Question: I am attempting to access a web-service that is under development and execute a POST request via Python script. I have tested the url and parameters with Postman, and it works correctly.
'''
import requests
import json
import jsonpickle
f = open('C:\Users\Administrator\Desktop\myla311.json', 'r')
data = jsonpickle.encode(f)
url = "url"
headers = {'Content-type': 'raw', 'Accept': '/'}
response = requests.post(url, json=data, headers=headers)
f.close()
print response.text
print response
'''
'''
C:\Python27\ArcGIS10.2\python.exe C:/Python27/ArcGIS10.2/websocket-client-0.23.0/websocket-client-0.23.0/examples/MYLAJSONtesting.py
com.fasterxml.jackson.databind.JsonMappingException: Can not instantiate value of type [simple type, class com.kahuna.request.wrapper.ServiceRequestWrapper] from String value ('null'); no single-String constructor/factory method
at [Source: org.apache.camel.converter.stream.InputStreamCache@264330f4; line: 1, column: 1]
at com.fasterxml.jackson.databind.JsonMappingException.from(JsonMappingException.java:164)
at com.fasterxml.jackson.databind.DeserializationContext.mappingException(DeserializationContext.java:757)
at com.fasterxml.jackson.databind.deser.ValueInstantiator._createFromStringFallbacks(ValueInstantiator.java:277)
at com.fasterxml.jackson.databind.deser.std.StdValueInstantiator.createFromString(StdValueInstantiator.java:289)
at com.fasterxml.jackson.databind.deser.BeanDeserializerBase.deserializeFromString(BeanDeserializerBase.java:1137)
at com.fasterxml.jackson.databind.deser.BeanDeserializer._deserializeOther(BeanDeserializer.java:139)
at com.fasterxml.jackson.databind.deser.BeanDeserializer.deserialize(BeanDeserializer.java:126)
at com.fasterxml.jackson.databind.ObjectMapper._readMapAndClose(ObjectMapper.java:3051)
at com.fasterxml.jackson.databind.ObjectMapper.readValue(ObjectMapper.java:2192)
at org.apache.camel.component.jackson.JacksonDataFormat.unmarshal(JacksonDataFormat.java:128)
at org.apache.camel.processor.UnmarshalProcessor.process(UnmarshalProcessor.java:67)
at org.apache.camel.management.InstrumentationProcessor.process(InstrumentationProcessor.java:72)
at org.apache.camel.processor.interceptor.TraceInterceptor.process(TraceInterceptor.java:163)
at org.apache.camel.processor.CamelInternalProcessor.process(CamelInternalProcessor.java:191)
at org.apache.camel.processor.Pipeline.process(Pipeline.java:118)
at org.apache.camel.processor.Pipeline.process(Pipeline.java:80)
at org.apache.camel.processor.TryProcessor.process(TryProcessor.java:111)
at org.apache.camel.processor.TryProcessor.process(TryProcessor.java:82)
at org.apache.camel.management.InstrumentationProcessor.process(InstrumentationProcessor.java:72)
at org.apache.camel.processor.interceptor.TraceInterceptor.process(TraceInterceptor.java:163)
at org.apache.camel.processor.CamelInternalProcessor.process(CamelInternalProcessor.java:191)
at org.apache.camel.processor.Pipeline.process(Pipeline.java:118)
at org.apache.camel.processor.Pipeline.process(Pipeline.java:80)
at org.apache.camel.processor.CamelInternalProcessor.process(CamelInternalProcessor.java:191)
at org.apache.camel.util.AsyncProcessorHelper.process(AsyncProcessorHelper.java:105)
at org.apache.camel.processor.DelegateAsyncProcessor.process(DelegateAsyncProcessor.java:87)
at org.apache.camel.component.restlet.RestletConsumer$1.handle(RestletConsumer.java:55)
at org.apache.camel.component.restlet.MethodBasedRouter.handle(MethodBasedRouter.java:54)
at org.restlet.routing.Filter.doHandle(Filter.java:159)
at org.restlet.routing.Filter.handle(Filter.java:206)
at org.restlet.routing.Router.doHandle(Router.java:431)
at org.restlet.routing.Router.handle(Router.java:648)
at org.restlet.routing.Filter.doHandle(Filter.java:159)
at org.restlet.routing.Filter.handle(Filter.java:206)
at org.restlet.routing.Router.doHandle(Router.java:431)
at org.restlet.routing.Router.handle(Router.java:648)
at org.restlet.routing.Filter.doHandle(Filter.java:159)
at org.restlet.engine.application.StatusFilter.doHandle(StatusFilter.java:155)
at org.restlet.routing.Filter.handle(Filter.java:206)
at org.restlet.routing.Filter.doHandle(Filter.java:159)
at org.restlet.routing.Filter.handle(Filter.java:206)
at org.restlet.engine.CompositeHelper.handle(CompositeHelper.java:211)
at org.restlet.Component.handle(Component.java:406)
at org.restlet.Server.handle(Server.java:516)
at org.restlet.engine.connector.ServerHelper.handle(ServerHelper.java:72)
at org.restlet.engine.adapter.HttpServerHelper.handle(HttpServerHelper.java:152)
at org.restlet.ext.servlet.ServerServlet.service(ServerServlet.java:1118)
at javax.servlet.http.HttpServlet.service(HttpServlet.java:820)
at weblogic.servlet.internal.StubSecurityHelper$ServletServiceAction.run(StubSecurityHelper.java:227)
at weblogic.servlet.internal.StubSecurityHelper.invokeServlet(StubSecurityHelper.java:125)
at weblogic.servlet.internal.ServletStubImpl.execute(ServletStubImpl.java:301)
at weblogic.servlet.internal.TailFilter.doFilter(TailFilter.java:26)
at weblogic.servlet.internal.FilterChainImpl.doFilter(FilterChainImpl.java:60)
at oracle.security.jps.ee.http.JpsAbsFilter$1.run(JpsAbsFilter.java:119)
at oracle.security.jps.util.JpsSubject.doAsPrivileged(JpsSubject.java:324)
at oracle.security.jps.ee.util.JpsPlatformUtil.runJaasMode(JpsPlatformUtil.java:460)
at oracle.security.jps.ee.http.JpsAbsFilter.runJaasMode(JpsAbsFilter.java:103)
at oracle.security.jps.ee.http.JpsAbsFilter.doFilter(JpsAbsFilter.java:171)
at oracle.security.jps.ee.http.JpsFilter.doFilter(JpsFilter.java:71)
at weblogic.servlet.internal.FilterChainImpl.doFilter(FilterChainImpl.java:60)
at oracle.security.wls.filter.SSOSessionSynchronizationFilter.doFilter(SSOSessionSynchronizationFilter.java:292)
at weblogic.servlet.internal.FilterChainImpl.doFilter(FilterChainImpl.java:60)
at oracle.dms.servlet.DMSServletFilter.doFilter(DMSServletFilter.java:163)
at weblogic.servlet.internal.FilterChainImpl.doFilter(FilterChainImpl.java:60)
at weblogic.servlet.internal.WebAppServletContext$ServletInvocationAction.wrapRun(WebAppServletContext.java:3748)
at weblogic.servlet.internal.WebAppServletContext$ServletInvocationAction.run(WebAppServletContext.java:3714)
at weblogic.security.acl.internal.AuthenticatedSubject.doAs(AuthenticatedSubject.java:321)
at weblogic.security.service.SecurityManager.runAs(SecurityManager.java:120)
at weblogic.servlet.internal.WebAppServletContext.securedExecute(WebAppServletContext.java:2283)
at weblogic.servlet.internal.WebAppServletContext.execute(WebAppServletContext.java:2182)
at weblogic.servlet.internal.ServletRequestImpl.run(ServletRequestImpl.java:1491)
at weblogic.work.ExecuteThread.execute(ExecuteThread.java:256)
at weblogic.work.ExecuteThread.run(ExecuteThread.java:221)
<Response [500]>**
'''
'''
{
"MetaData": {},
"RequestSpecificDetail": {
"ParentSRNumberForLink": ""
},
"SRData": {
"Anonymous": "Y",
"Assignee": "",
"CreatedByUserLogin": "",
"CustomerAccessNumber": "",
"LADWPAccountNo": "",
"Language": "English",
"ListOfLa311GisLayer": {},
"ListOfLa311ServiceRequestNotes": {
"La311ServiceRequestNotes": [
{
"Comment": "hxhdudi",
"CommentType": "Feedback",
"FeedbackSRType": "Weed Abatement for Pvt Parcels",
"IsSrNoAvailable": "N"
},
{
"Comment": "",
"CommentType": "External",
"CreatedByUser": "",
"IsSrNoAvailable": "N"
}
]
},
"LoginUser": "",
"MobilOS": "Android",
"NewContactEmail": "",
"NewContactFirstName": "",
"NewContactLastName": "",
"NewContactPhone": "",
"Owner": "Other",
"ParentSRNumber": "",
"Priority": "Normal",
"SRCommunityPoliceStation": "RAMPART",
"SRType": "Feedback",
"ServiceDate": "01/22/2015",
"Source": "Mobile App",
"Status": "Open",
"UpdatedByUserLogin": ""
}
}
'''
'''
{"status":{"code":311,"message":"Service Request Successfully Submited","cause":""},"Response":{"PrimaryRowId":"1-3GZFZ","ListOfServiceRequest":{"ServiceRequest":[{"SRNumber":"<PHONE>"}]}}}
'''

EDIT: After changing 'json=data to data= data' I received
'''
{"status":{"code":1007,"message":"Service Request Does Not Submitted.","cause":"java.lang.NullPointerException"}}
<Response [200]>
Process finished with exit code 0
'''
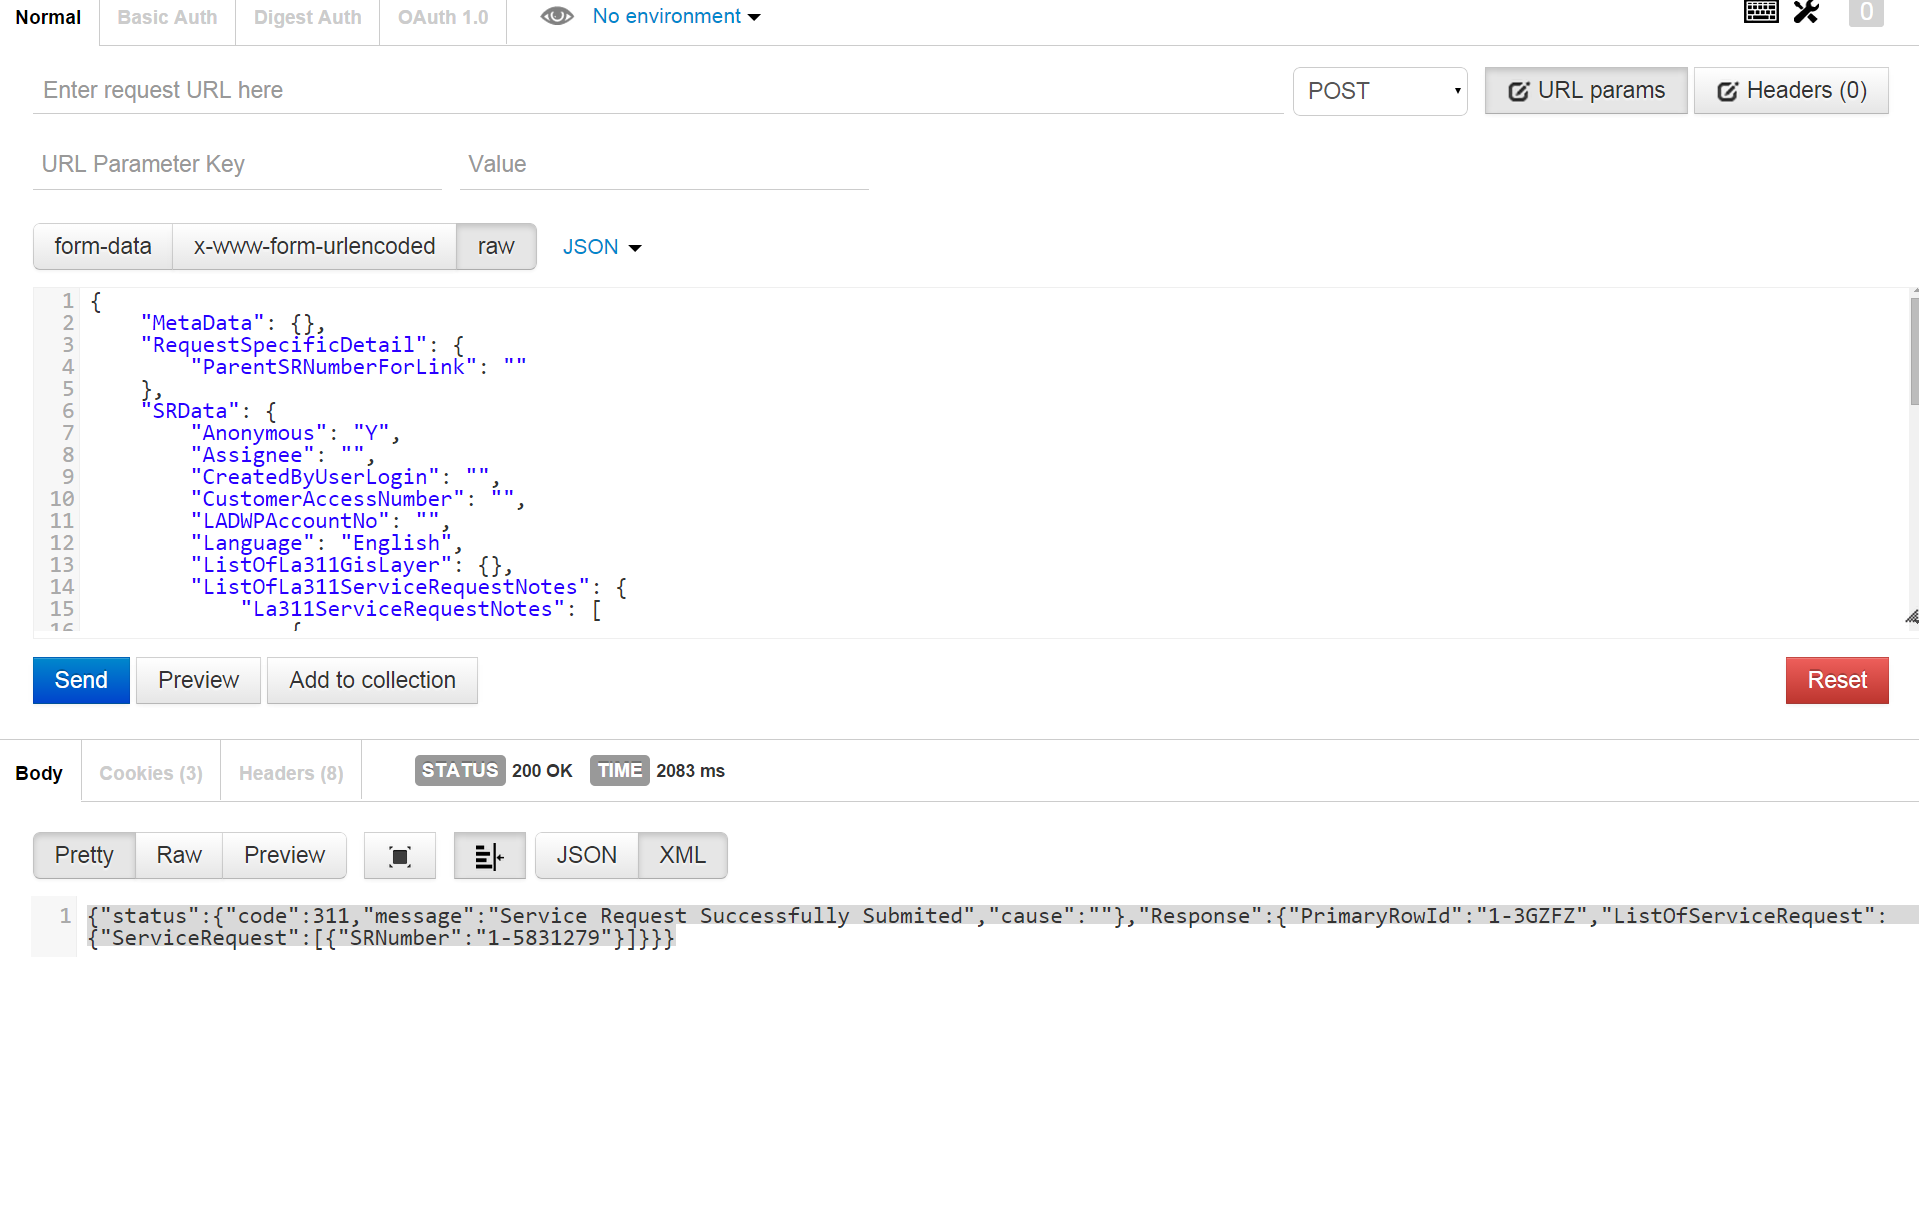
Answer: 'data = jsonpickle.encode(f)' The <URL> says you have to pass Python objects to this function. I'm not sure, perhaps this may help;
'data = jsonpickle.encode( jsonpickle.decode(f.read()) )'
Here I tried to convert json string to Python objects and back to json. You can try passing as 'data = f.read()'.